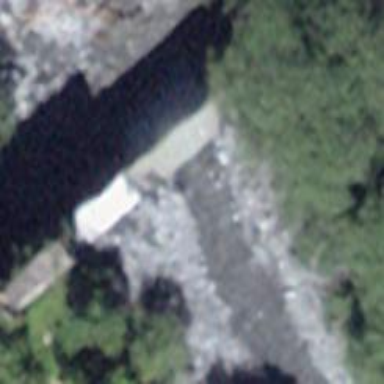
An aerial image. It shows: Check dam at location with retaining wall.